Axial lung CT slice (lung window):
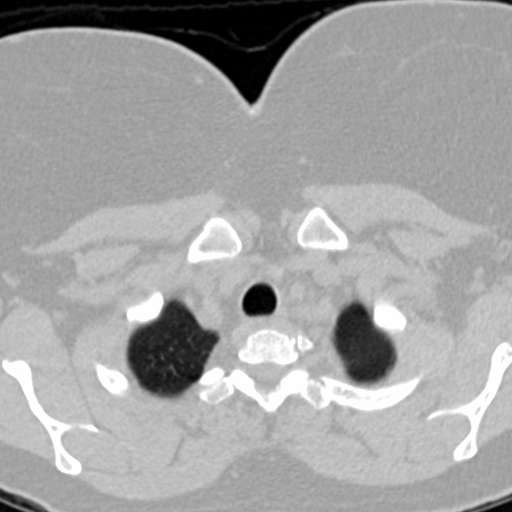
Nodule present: no